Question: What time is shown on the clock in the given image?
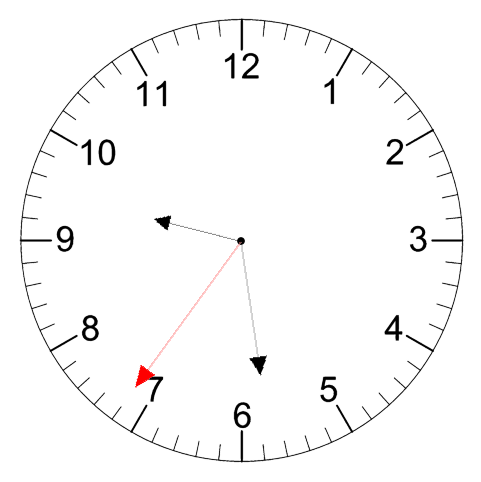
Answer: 09:28:36